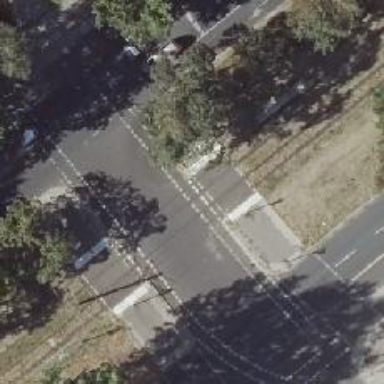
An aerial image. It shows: Tram crossing on the railway.